Field crop: tomato
Growth stage: 2
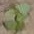
Species: solanum